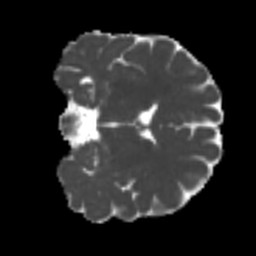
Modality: MD
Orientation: coronal
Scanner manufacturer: siemens
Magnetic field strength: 3 T
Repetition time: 4 s
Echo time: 0.0594 s